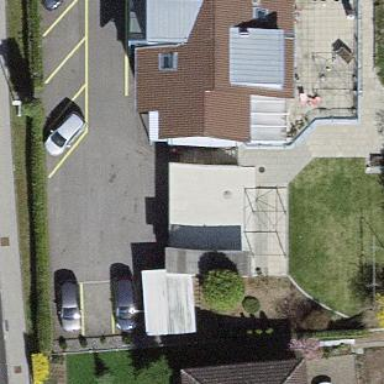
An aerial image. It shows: Garage building.